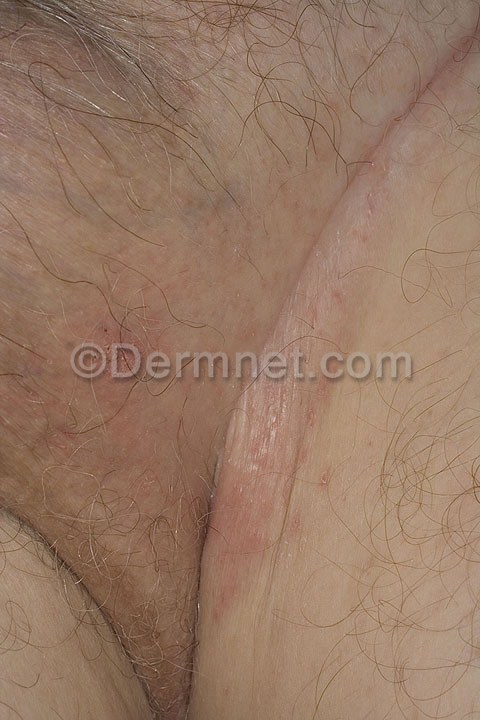
Disease: Tinea Ringworm Candidiasis and other Fungal Infections